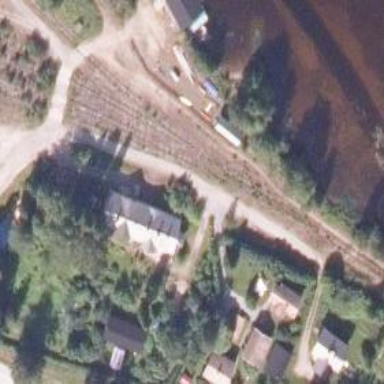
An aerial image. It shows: Unused railway yard.